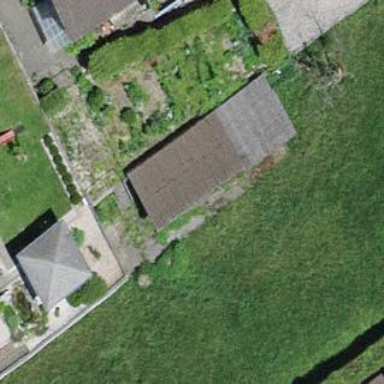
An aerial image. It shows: Shed building.